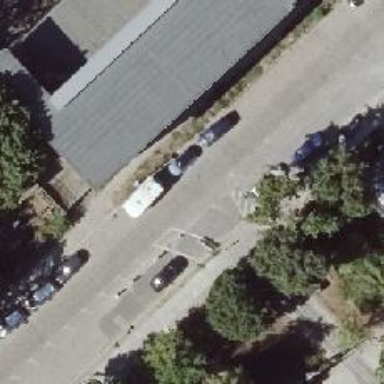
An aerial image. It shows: Residential road with sidewalks on both sides and parking lane on the right.